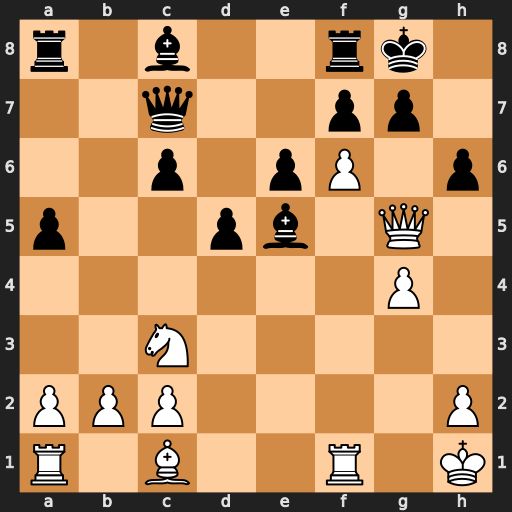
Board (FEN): r1b2rk1/2q2pp1/2p1pP1p/p2pb1Q1/6P1/2N5/PPP4P/R1B2R1K
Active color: w
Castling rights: -
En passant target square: -
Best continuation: Qxg7#